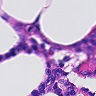
Metastatic tissue present: no